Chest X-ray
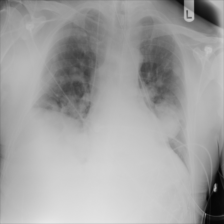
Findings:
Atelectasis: negative
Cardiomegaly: negative
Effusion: negative
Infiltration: negative
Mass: positive
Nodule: negative
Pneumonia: negative
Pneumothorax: negative
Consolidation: negative
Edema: negative
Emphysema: negative
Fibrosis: negative
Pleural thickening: negative
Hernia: negative